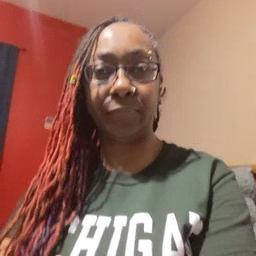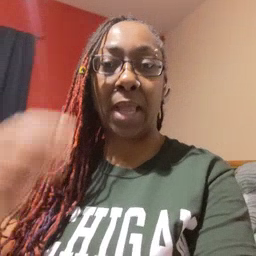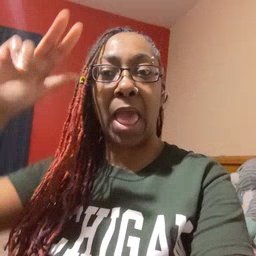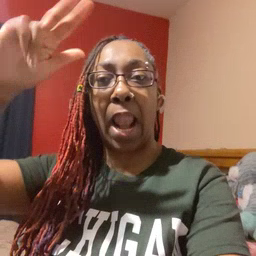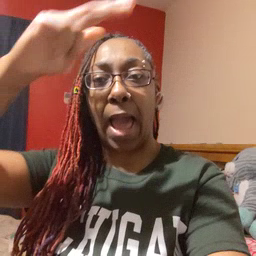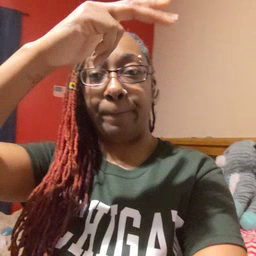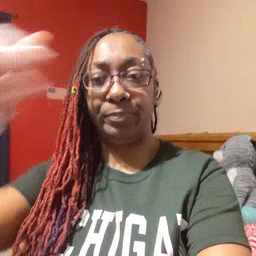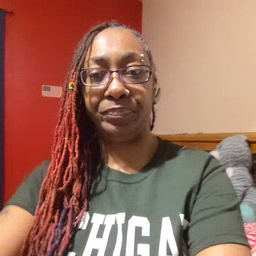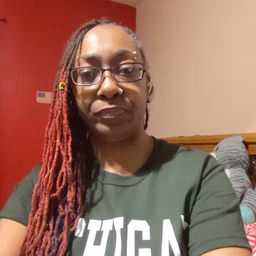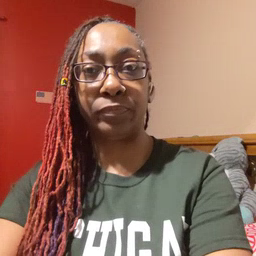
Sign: helicopter